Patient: sex M, age 80
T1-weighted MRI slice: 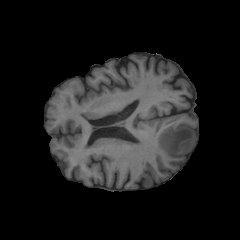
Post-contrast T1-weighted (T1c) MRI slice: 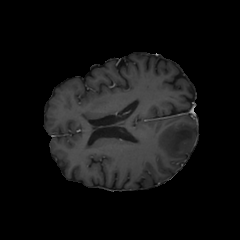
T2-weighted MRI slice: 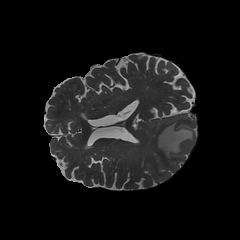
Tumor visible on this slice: yes
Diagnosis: Glioblastoma, IDH-wildtype
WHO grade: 4